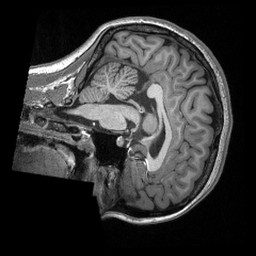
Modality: T1w
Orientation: sagittal
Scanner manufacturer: siemens
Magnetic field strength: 3 T
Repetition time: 2.3 s
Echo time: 0.00308 s